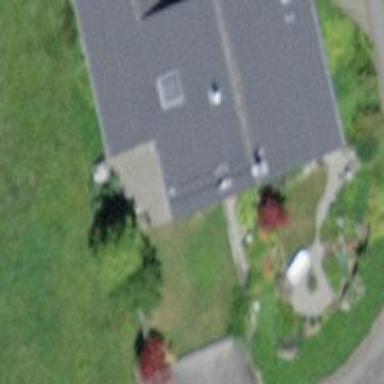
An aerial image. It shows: Garage.